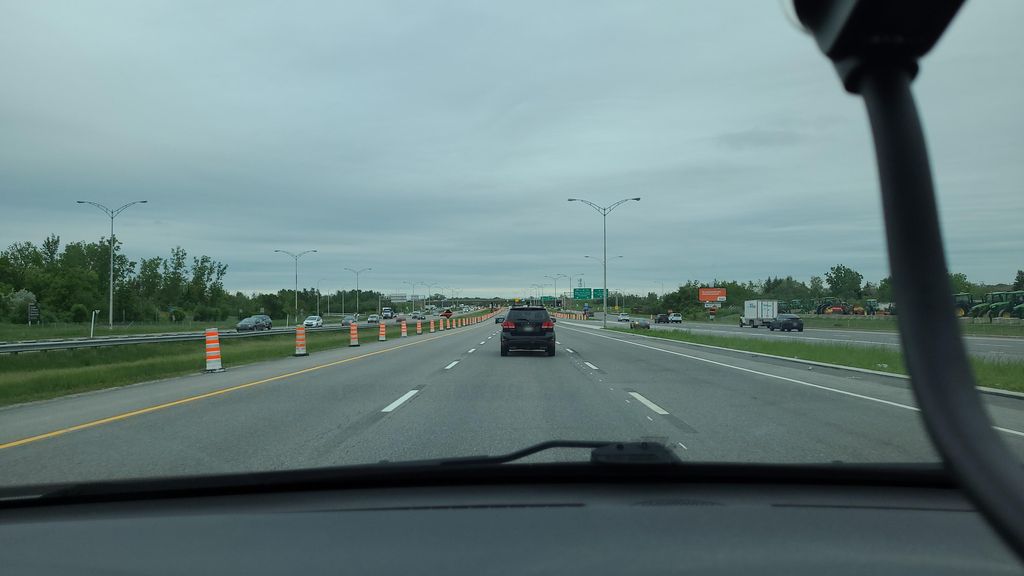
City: montreal